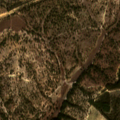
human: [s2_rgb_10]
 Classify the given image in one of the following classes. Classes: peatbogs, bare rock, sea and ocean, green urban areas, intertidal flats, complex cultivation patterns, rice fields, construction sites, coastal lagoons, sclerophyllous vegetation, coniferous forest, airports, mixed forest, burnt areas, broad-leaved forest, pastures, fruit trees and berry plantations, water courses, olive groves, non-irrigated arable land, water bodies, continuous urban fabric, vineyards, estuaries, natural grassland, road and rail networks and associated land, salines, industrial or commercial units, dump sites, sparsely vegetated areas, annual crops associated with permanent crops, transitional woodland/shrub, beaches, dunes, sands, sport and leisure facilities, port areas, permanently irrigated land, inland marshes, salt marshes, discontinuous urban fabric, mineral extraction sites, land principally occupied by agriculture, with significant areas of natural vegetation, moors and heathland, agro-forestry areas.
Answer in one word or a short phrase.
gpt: non-irrigated arable land, broad-leaved forest, mixed forest